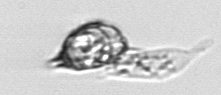
Label: Protoperidinium